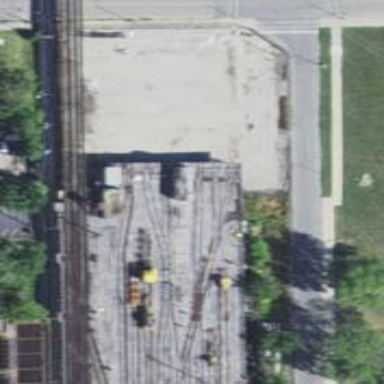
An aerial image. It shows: Bridge over electrified rail yard.